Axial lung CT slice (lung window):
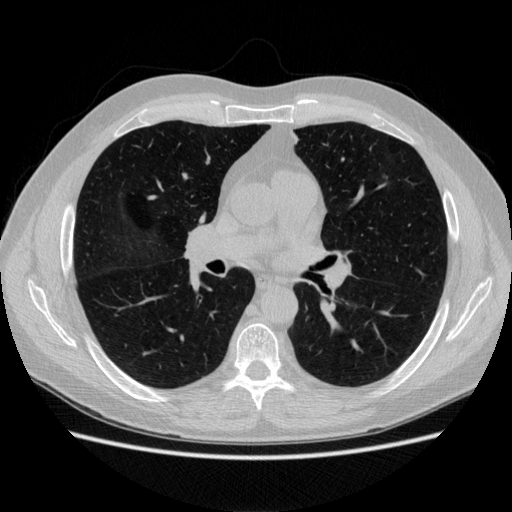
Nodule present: no